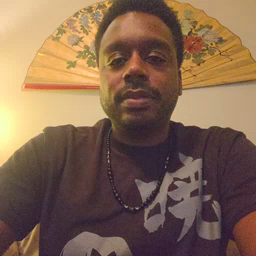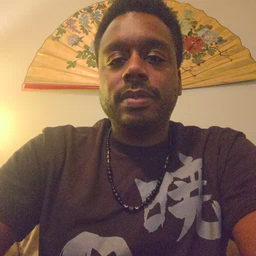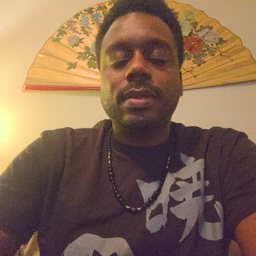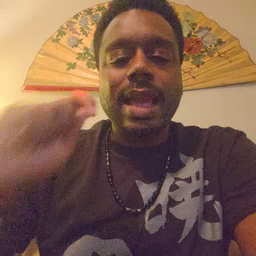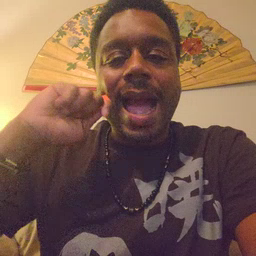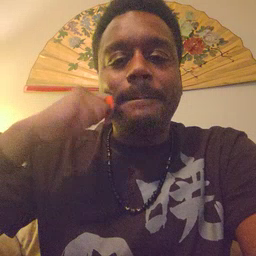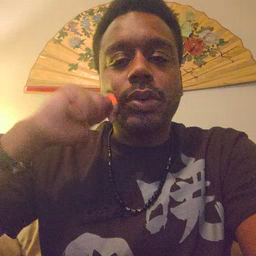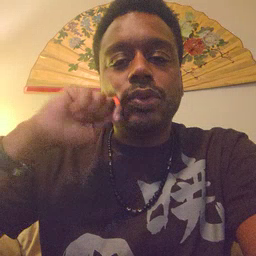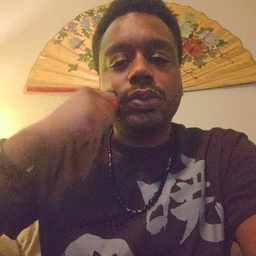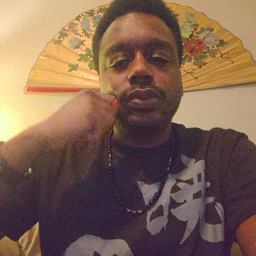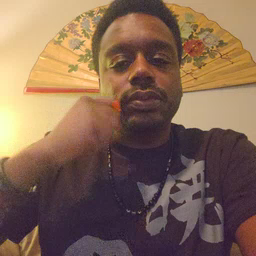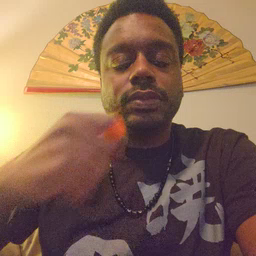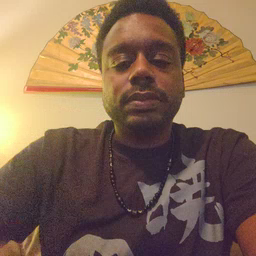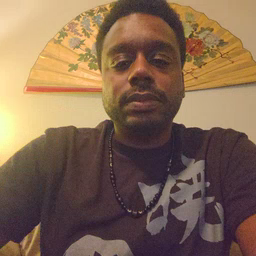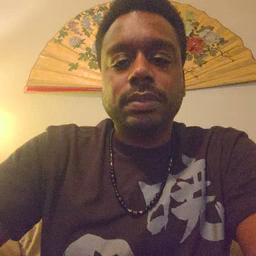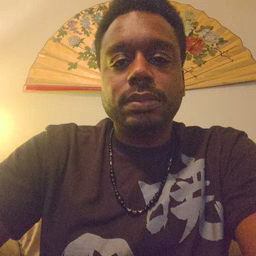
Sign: apple